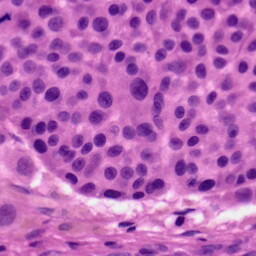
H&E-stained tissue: Skin